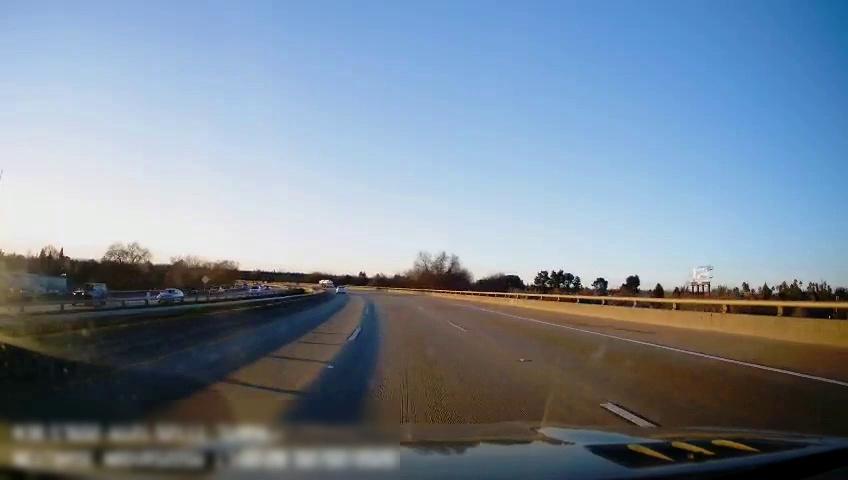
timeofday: Day
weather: Sunny
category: Drivable Space
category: Drivable Space
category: Vehicles | Car
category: Vehicles | Truck
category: Vehicles | SUV
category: Vehicles | SUV
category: Lanes | Current Lane
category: Lanes | Current Lane
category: Lanes | Alternate Lane